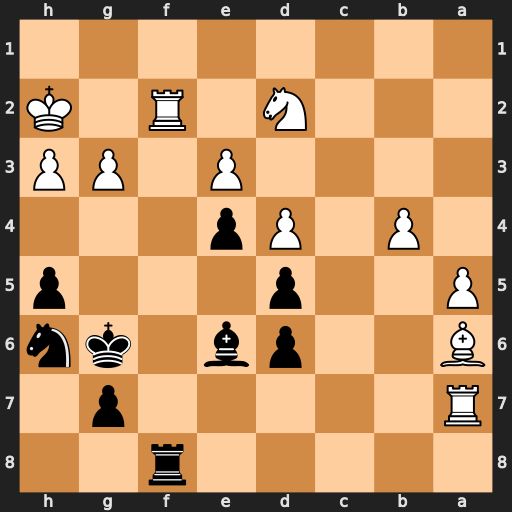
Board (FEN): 5r2/R5p1/B2pb1kn/P2p3p/1P1Pp3/4P1PP/3N1R1K/8
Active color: b
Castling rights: -
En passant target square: -
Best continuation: Rxf2+ Kg1 Rxd2